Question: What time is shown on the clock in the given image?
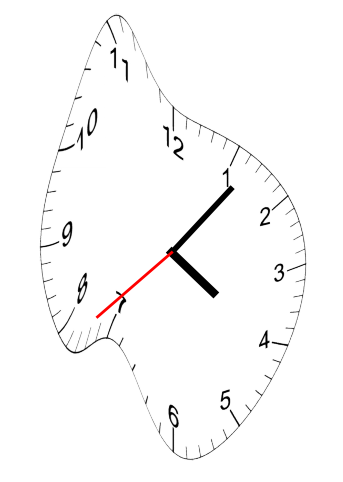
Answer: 04:06:38